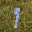
Label: 9